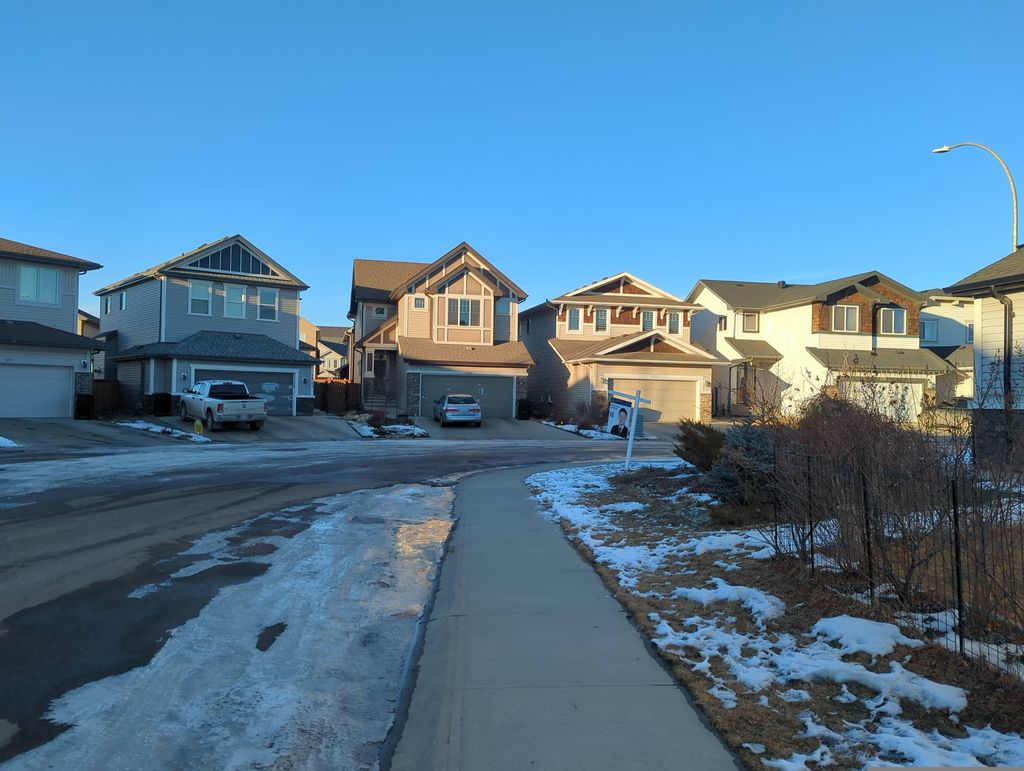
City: edmonton